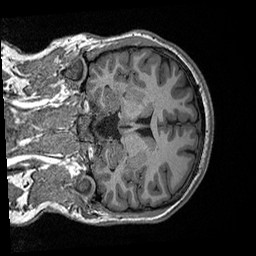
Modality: T1w
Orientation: coronal
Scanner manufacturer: ge
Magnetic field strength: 3 T
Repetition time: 2.349 s
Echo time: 0.002968 s